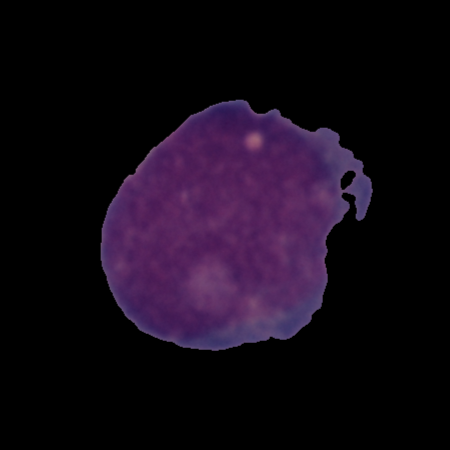
Label: cancer